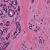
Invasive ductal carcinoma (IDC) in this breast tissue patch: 1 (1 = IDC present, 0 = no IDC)